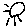
Label: sun